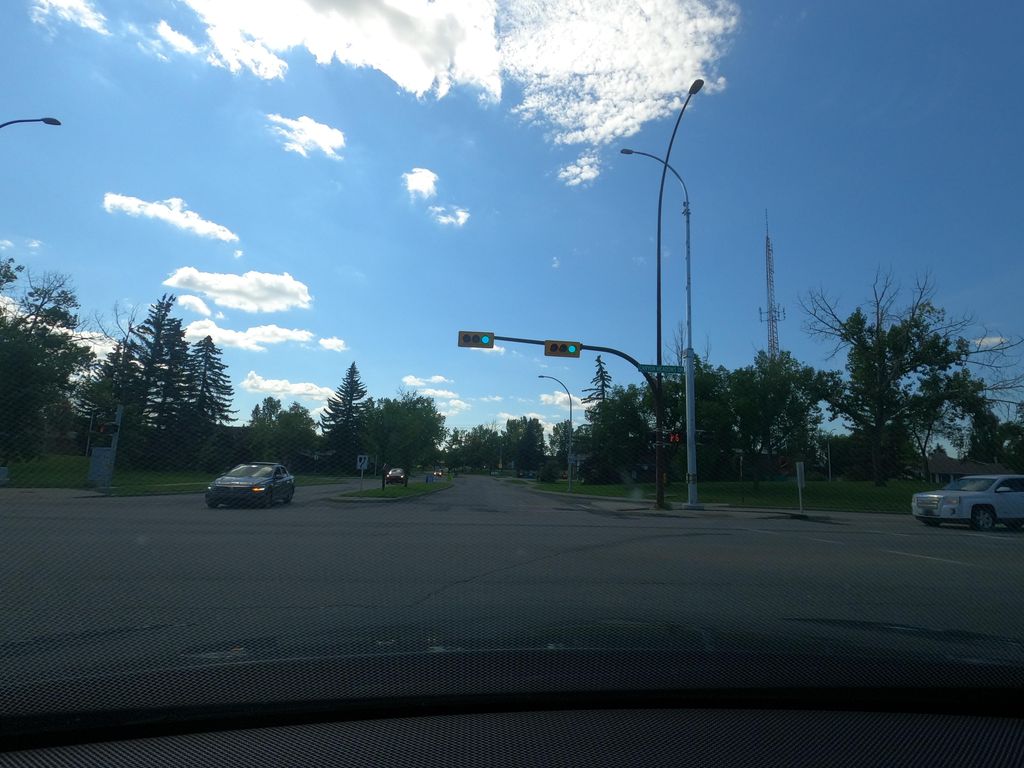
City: calgary